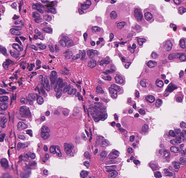
Tumor epithelial tissue: yes
Tumor-associated stroma tissue: yes
Normal tissue: no